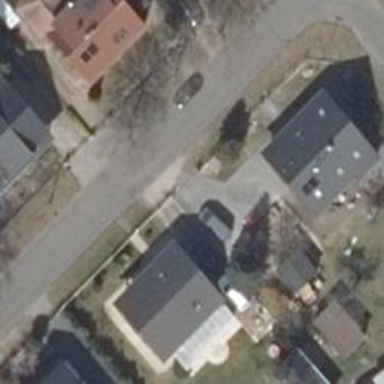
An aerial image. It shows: Driveway leading to service road.